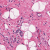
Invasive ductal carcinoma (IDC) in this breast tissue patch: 0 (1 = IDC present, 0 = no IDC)